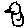
Label: bird